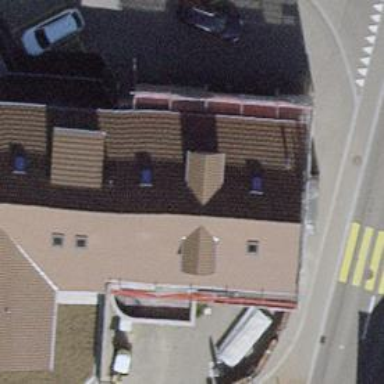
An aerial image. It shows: Restaurant.